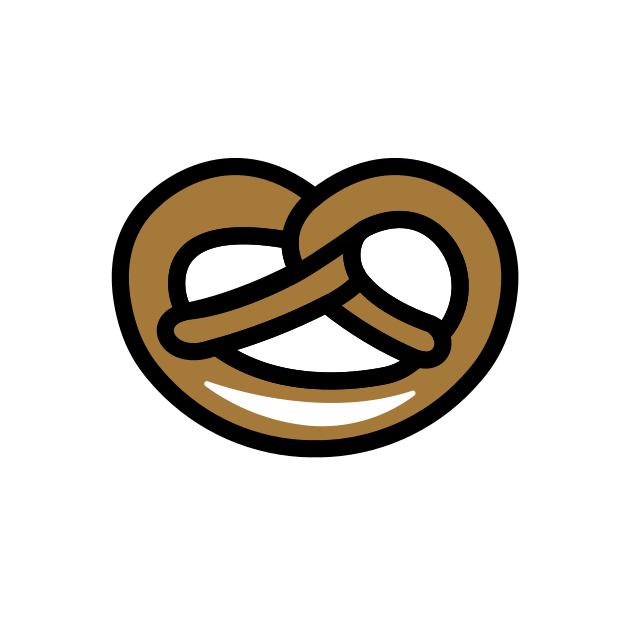
pretzel